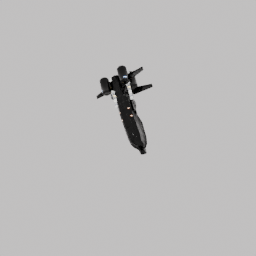
Label: mechanical